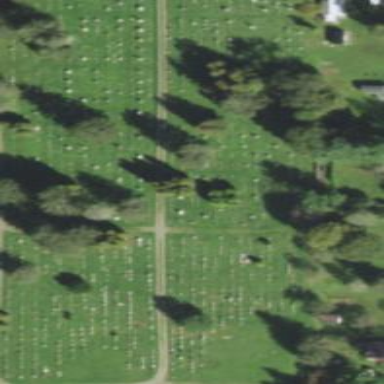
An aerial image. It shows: Cemetery.